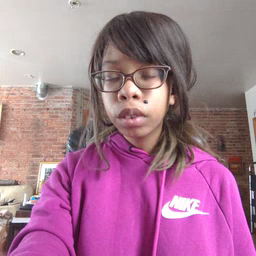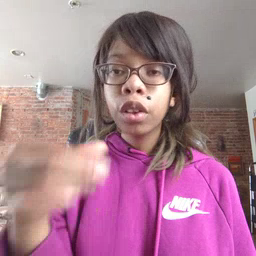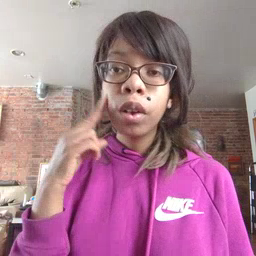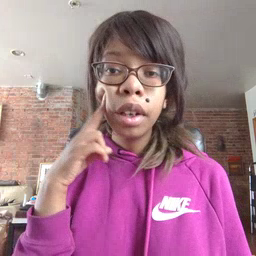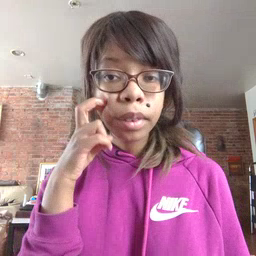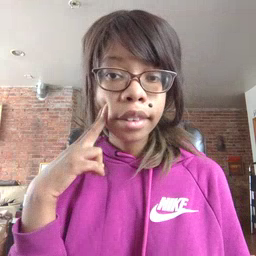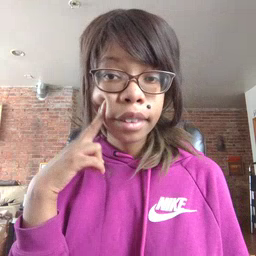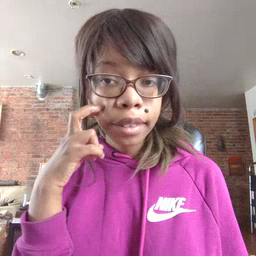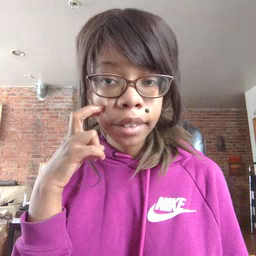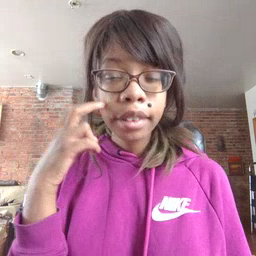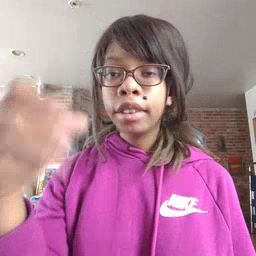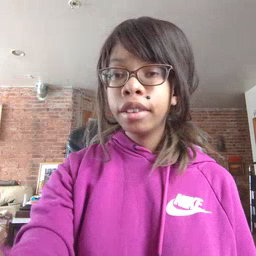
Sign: gum